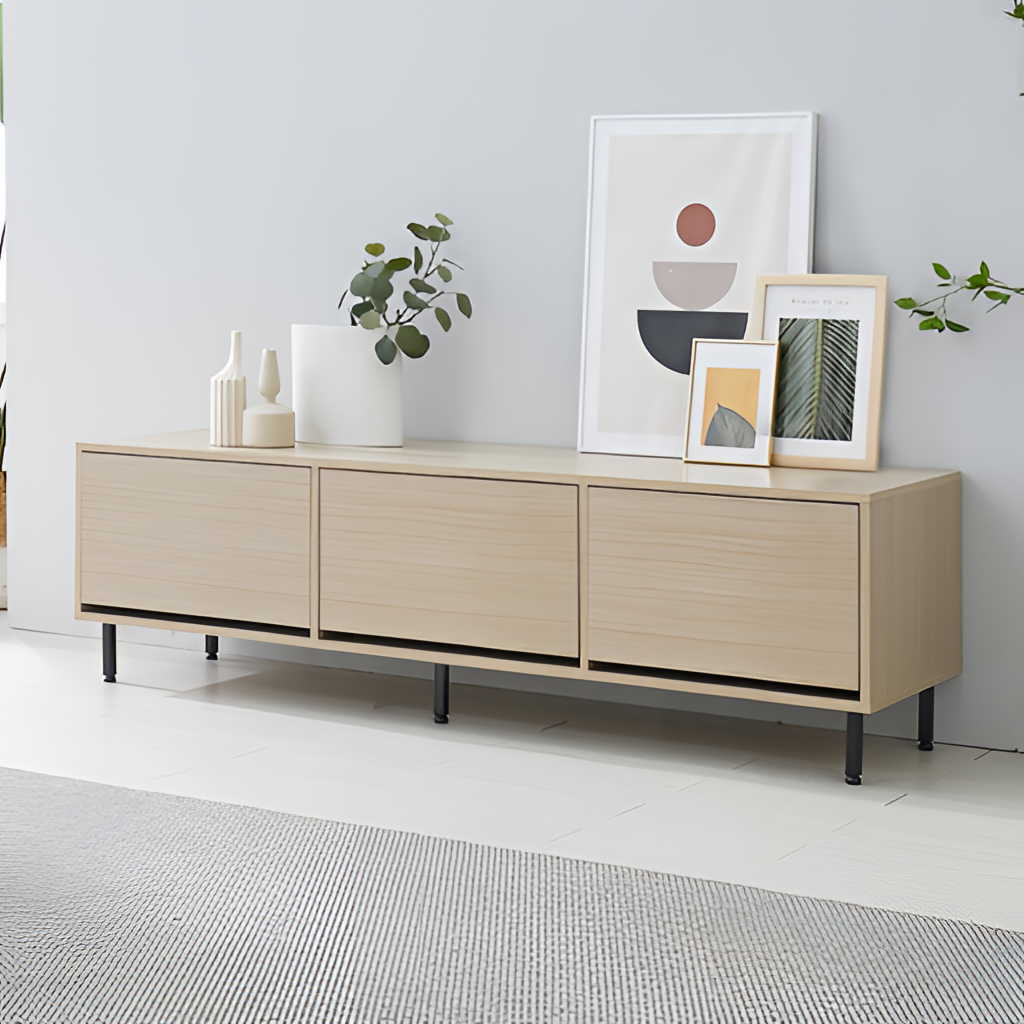
living room, wood cabinet, modern, white tile flooring, with large square pattern, paint wallpaper, with solid pattern